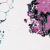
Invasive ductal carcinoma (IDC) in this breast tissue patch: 0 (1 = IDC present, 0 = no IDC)